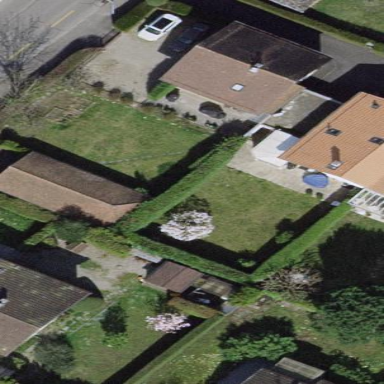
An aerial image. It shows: Garden surrounded by fence.